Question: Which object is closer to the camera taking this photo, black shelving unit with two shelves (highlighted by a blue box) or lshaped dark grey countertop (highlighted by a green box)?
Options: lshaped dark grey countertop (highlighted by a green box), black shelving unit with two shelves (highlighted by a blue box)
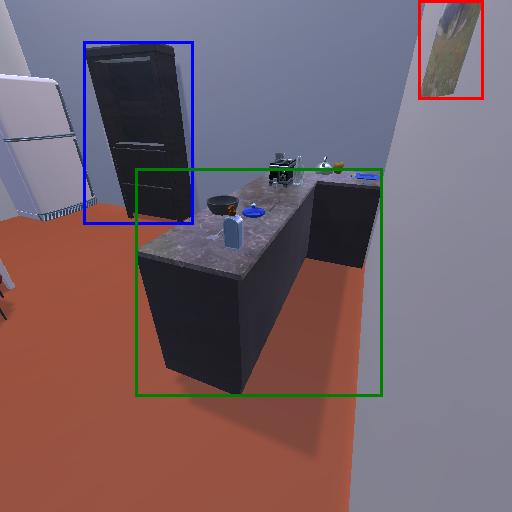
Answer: lshaped dark grey countertop (highlighted by a green box)